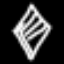
Label: diamond